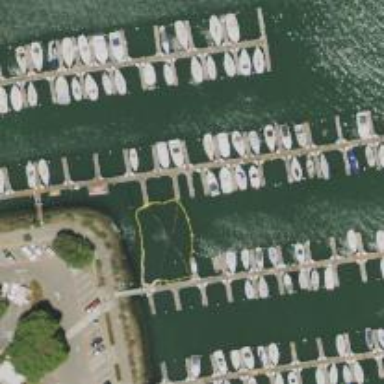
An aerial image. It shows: Dock located along the waterway.